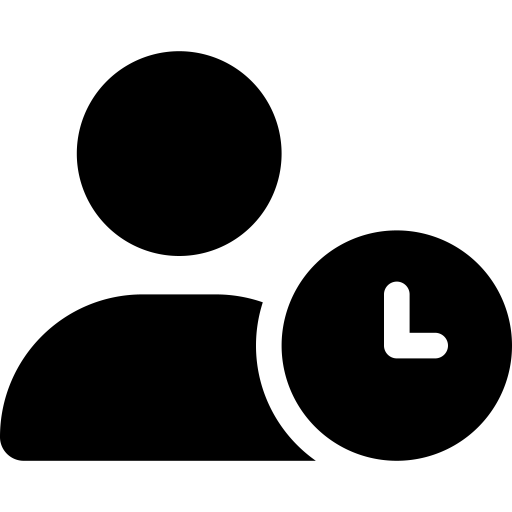
Tags: icon, FontAwesome, fa-icon, solid, user, clock